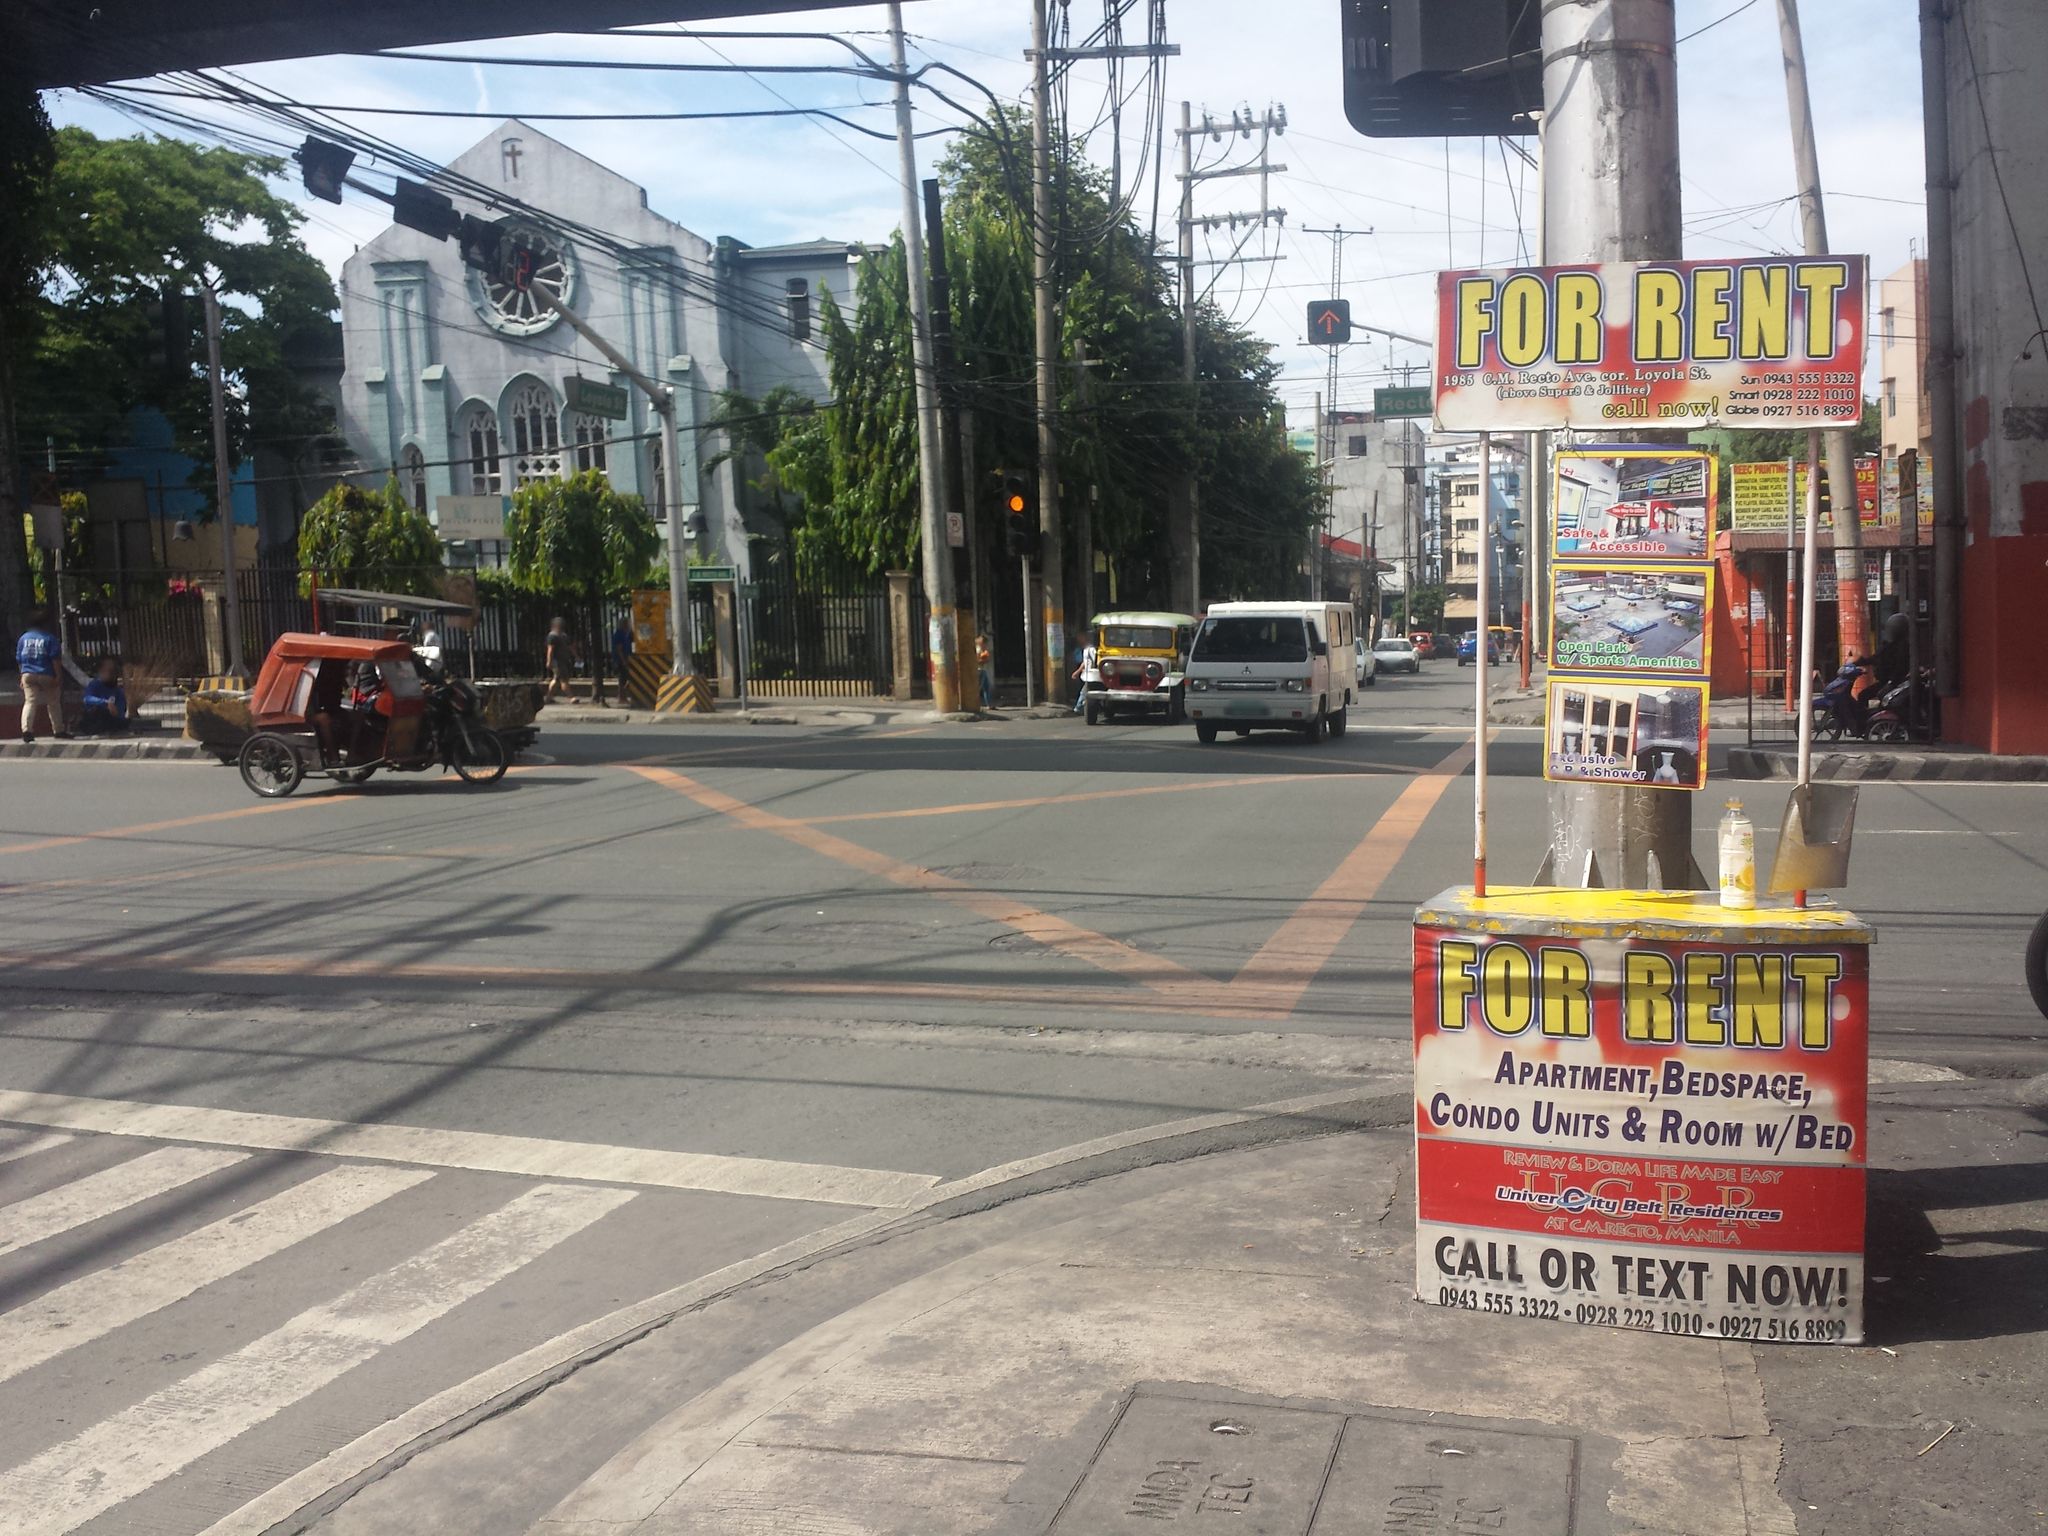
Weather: clear
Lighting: day
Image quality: good
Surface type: walking surface
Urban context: urban centre
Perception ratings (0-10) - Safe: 7.1, Lively: 6.46, Beautiful: 4, Boring: 1.44, Depressing: 5.11, Wealthy: 2.15